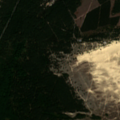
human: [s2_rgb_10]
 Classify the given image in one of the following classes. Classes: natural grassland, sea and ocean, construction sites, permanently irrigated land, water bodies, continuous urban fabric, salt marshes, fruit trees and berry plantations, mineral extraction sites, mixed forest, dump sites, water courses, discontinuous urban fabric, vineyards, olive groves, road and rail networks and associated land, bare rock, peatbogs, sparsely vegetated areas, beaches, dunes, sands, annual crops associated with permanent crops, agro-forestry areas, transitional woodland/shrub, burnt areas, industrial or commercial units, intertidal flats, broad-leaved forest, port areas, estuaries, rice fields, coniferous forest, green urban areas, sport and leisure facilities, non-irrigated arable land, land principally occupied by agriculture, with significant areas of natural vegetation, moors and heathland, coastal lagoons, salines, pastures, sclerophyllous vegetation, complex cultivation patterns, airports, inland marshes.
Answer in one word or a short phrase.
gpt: discontinuous urban fabric, coniferous forest, mixed forest, moors and heathland, transitional woodland/shrub, beaches, dunes, sands